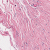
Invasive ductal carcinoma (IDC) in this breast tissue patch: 0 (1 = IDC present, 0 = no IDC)